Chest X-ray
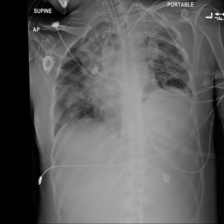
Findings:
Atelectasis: negative
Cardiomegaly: negative
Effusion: negative
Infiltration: negative
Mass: negative
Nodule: negative
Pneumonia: negative
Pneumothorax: negative
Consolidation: negative
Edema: negative
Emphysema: negative
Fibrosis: negative
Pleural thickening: negative
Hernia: negative